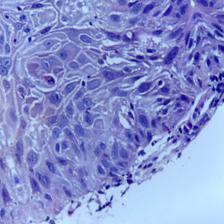
Diagnosis: OSCC